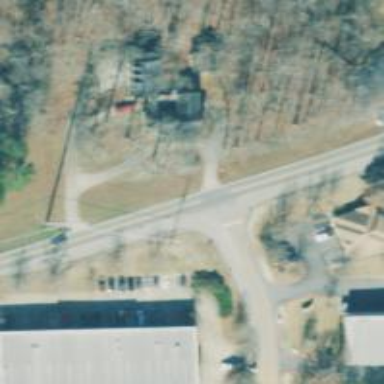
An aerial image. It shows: Driveway leading to service road.